Field crop: maize
Growth stage: 2
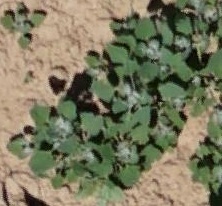
Species: chenopodium